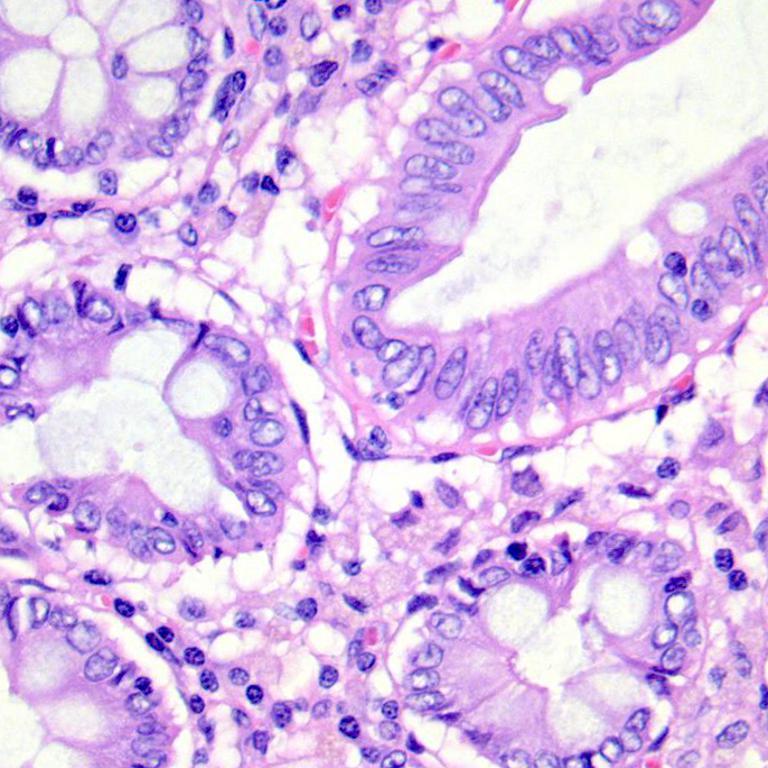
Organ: colon
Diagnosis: benign